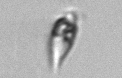
Label: Oxytoxum